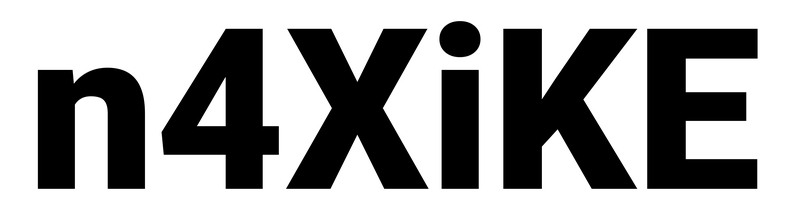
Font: Roboto_Black